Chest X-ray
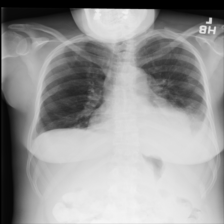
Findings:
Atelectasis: negative
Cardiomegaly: positive
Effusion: positive
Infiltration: negative
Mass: negative
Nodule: negative
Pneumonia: negative
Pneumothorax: negative
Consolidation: negative
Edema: negative
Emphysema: negative
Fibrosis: negative
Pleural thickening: negative
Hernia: negative